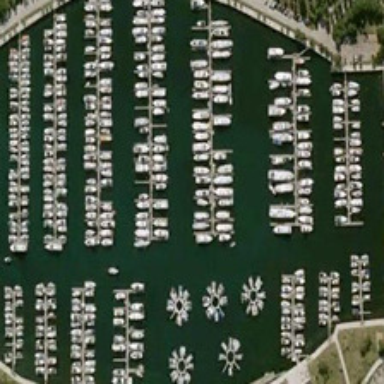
Located among trees and lawns  the curve outlined port with rows of boats berthed compactly is surrounded by a path .